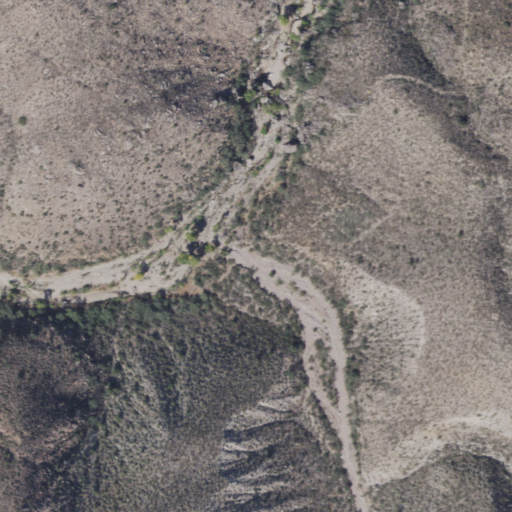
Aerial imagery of valley in Arizona named Gardner Canyon containing only shrub